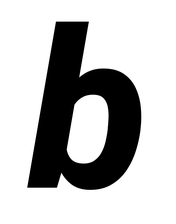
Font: Roboto-Italic_ExtraBold_Italic